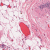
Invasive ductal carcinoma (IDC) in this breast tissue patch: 0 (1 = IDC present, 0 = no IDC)